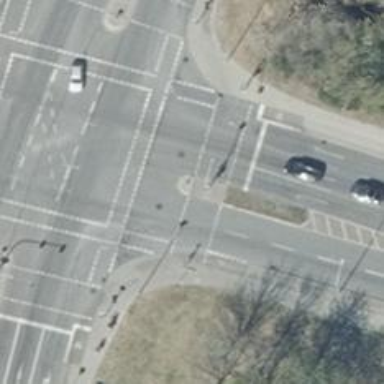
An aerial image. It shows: Traffic signals at road crossing.